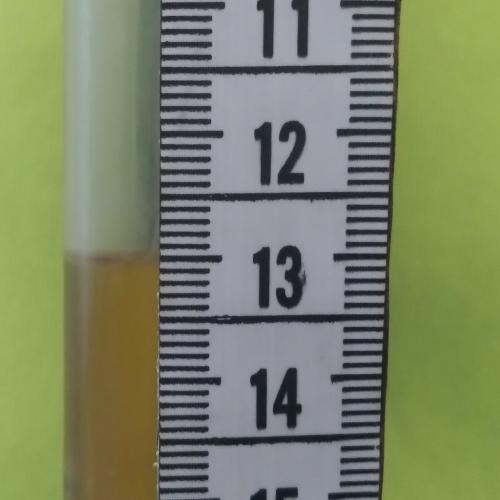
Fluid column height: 13.0 cm